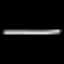
Label: line